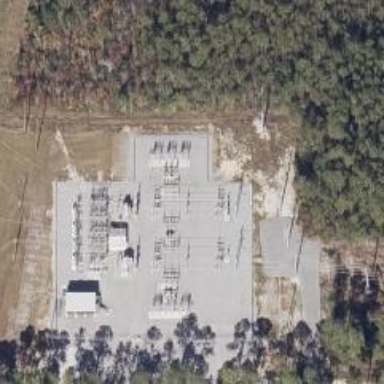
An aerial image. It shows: Switch used for power control.